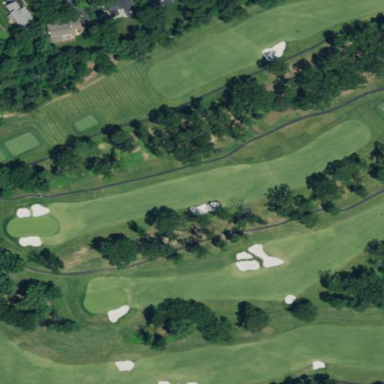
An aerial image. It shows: Rough area in golf course.